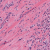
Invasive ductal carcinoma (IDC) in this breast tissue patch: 0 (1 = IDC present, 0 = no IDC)